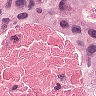
Metastatic tissue present: yes